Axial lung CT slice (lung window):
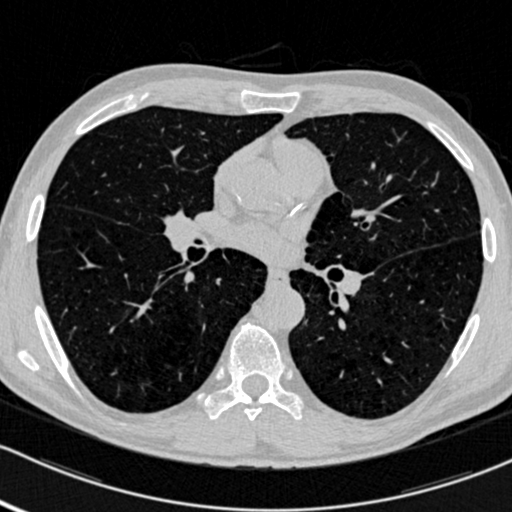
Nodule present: no